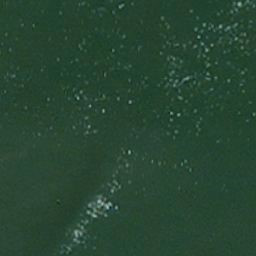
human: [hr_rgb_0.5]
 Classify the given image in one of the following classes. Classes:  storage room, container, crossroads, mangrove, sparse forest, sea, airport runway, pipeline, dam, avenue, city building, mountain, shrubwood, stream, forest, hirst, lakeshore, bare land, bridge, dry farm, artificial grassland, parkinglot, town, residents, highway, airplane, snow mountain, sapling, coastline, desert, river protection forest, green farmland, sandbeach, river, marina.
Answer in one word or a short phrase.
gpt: sea